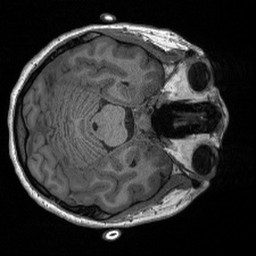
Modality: T1w
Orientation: axial
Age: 24
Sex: female